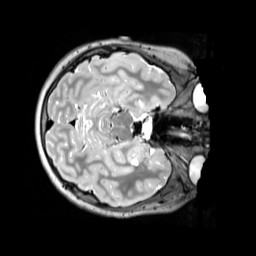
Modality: T2w
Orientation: axial
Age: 12
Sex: female
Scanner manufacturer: siemens
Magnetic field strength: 3 T
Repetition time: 3.2 s
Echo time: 0.408 s